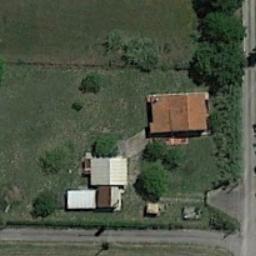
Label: sparse_residential